Field crop: maize
Growth stage: 1
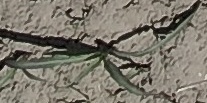
Species: sorghum